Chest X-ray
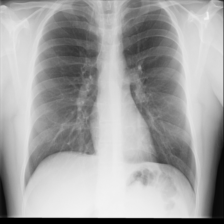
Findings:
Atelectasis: negative
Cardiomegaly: negative
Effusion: negative
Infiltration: negative
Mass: negative
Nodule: negative
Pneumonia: negative
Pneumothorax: negative
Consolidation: negative
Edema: negative
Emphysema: negative
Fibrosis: negative
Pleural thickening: negative
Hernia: negative